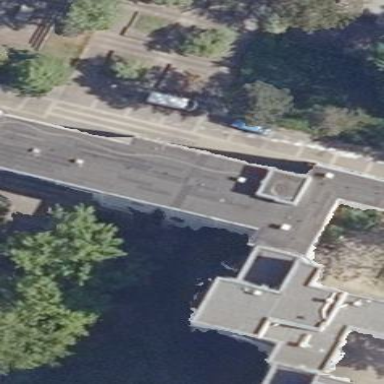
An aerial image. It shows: Flat-roofed apartment building.